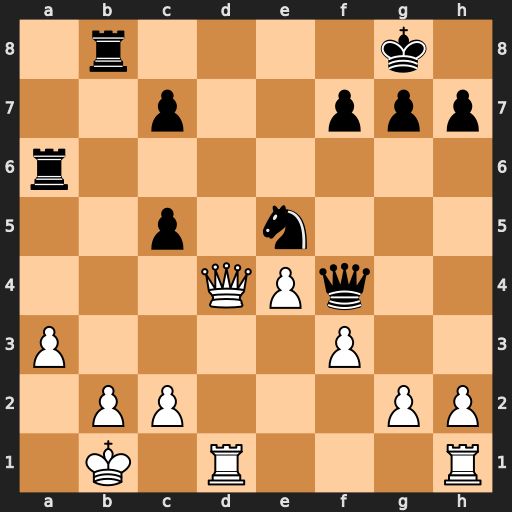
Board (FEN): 1r4k1/2p2ppp/r7/2p1n3/3QPq2/P4P2/1PP3PP/1K1R3R
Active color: w
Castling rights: -
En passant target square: -
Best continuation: Qd8+ Rxd8 Rxd8#